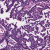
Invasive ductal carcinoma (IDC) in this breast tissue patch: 1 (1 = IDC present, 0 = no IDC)